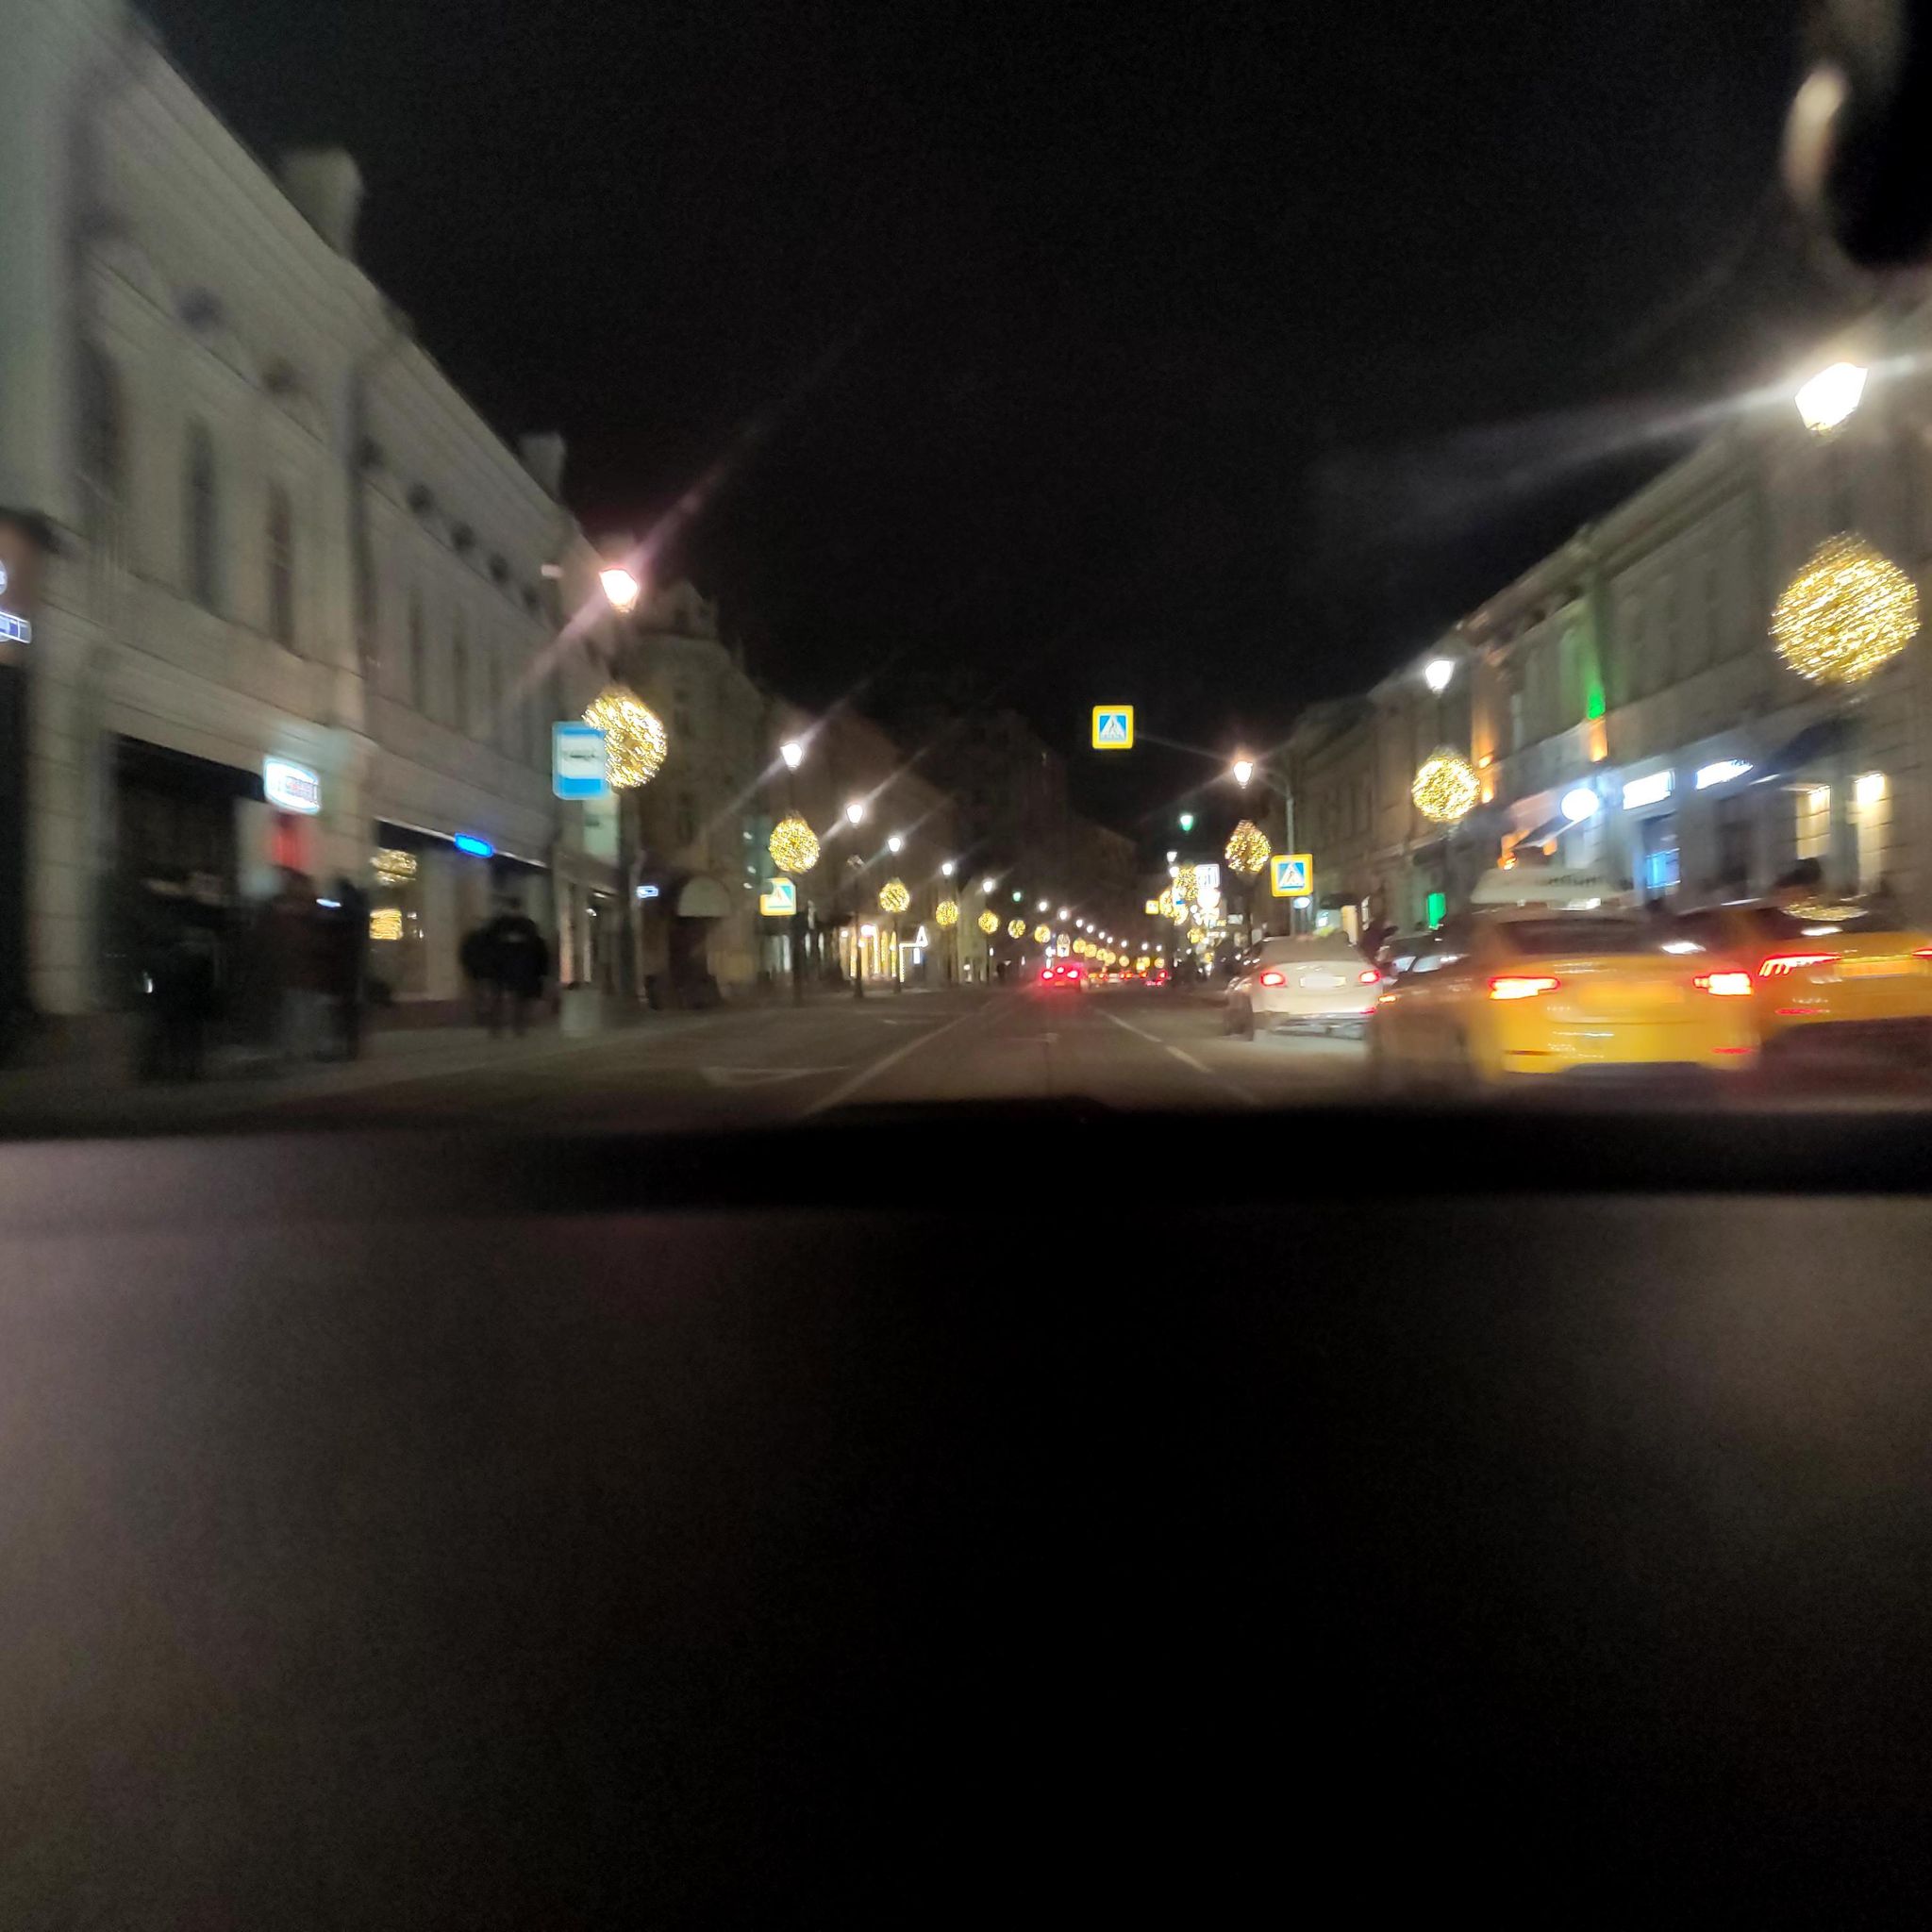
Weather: clear
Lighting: night
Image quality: slightly poor
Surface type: driving surface
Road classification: footway
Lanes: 3
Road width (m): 4
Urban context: urban centre
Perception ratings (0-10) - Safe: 4, Lively: 8.23, Beautiful: 7.66, Boring: 0.51, Depressing: 3.47, Wealthy: 2.44